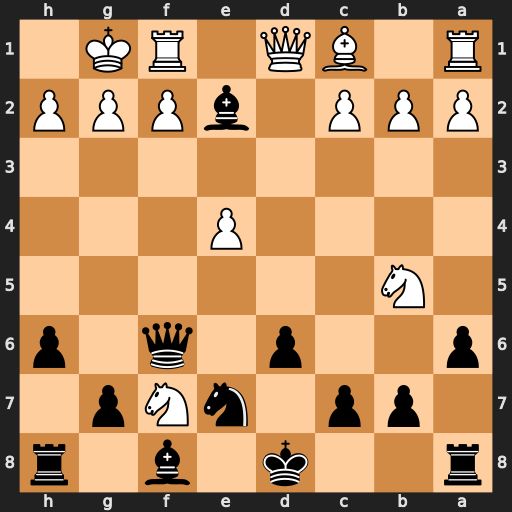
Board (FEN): r2k1b1r/1pp1nNp1/p2p1q1p/1N6/4P3/8/PPP1bPPP/R1BQ1RK1
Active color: b
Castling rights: -
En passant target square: -
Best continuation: Qxf7 Qxe2 axb5